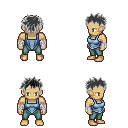
a pixel art fantasy rpg character, male body template, human, tanned skin, blue vest, teal pants, gray bedhead hairstyle, white cloth bandages, four views (front, back, left, right), 2x2 character sprite sheet, small pixel art, hard edges, no anti-aliasing